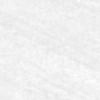
Label: change